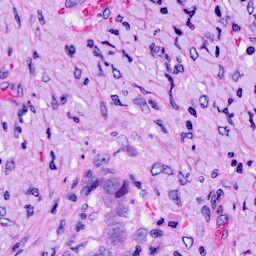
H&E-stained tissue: Ovarian